Question: I am using substr() function to cut strings. It worked ok with normal string but in case of string with accent marks, it displayed funny characters just before the cut like this:
Here is the code:
'''
$rawtitle ="Tin dang cua giangvy1011 tin cua dtdd";
$title = substr($rawtitle,0,36).'...';
echo $title;
'''
Here is the result i got for the echo:

Is there any way around this or different function to archieve this? Many thanks
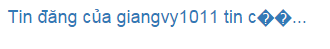
Answer: <URL> is not multibyte safe. The character 'u' is represented by more than a byte. With substr you cut these byte sequences and you corrupt the string.
You need to use <URL> instead.